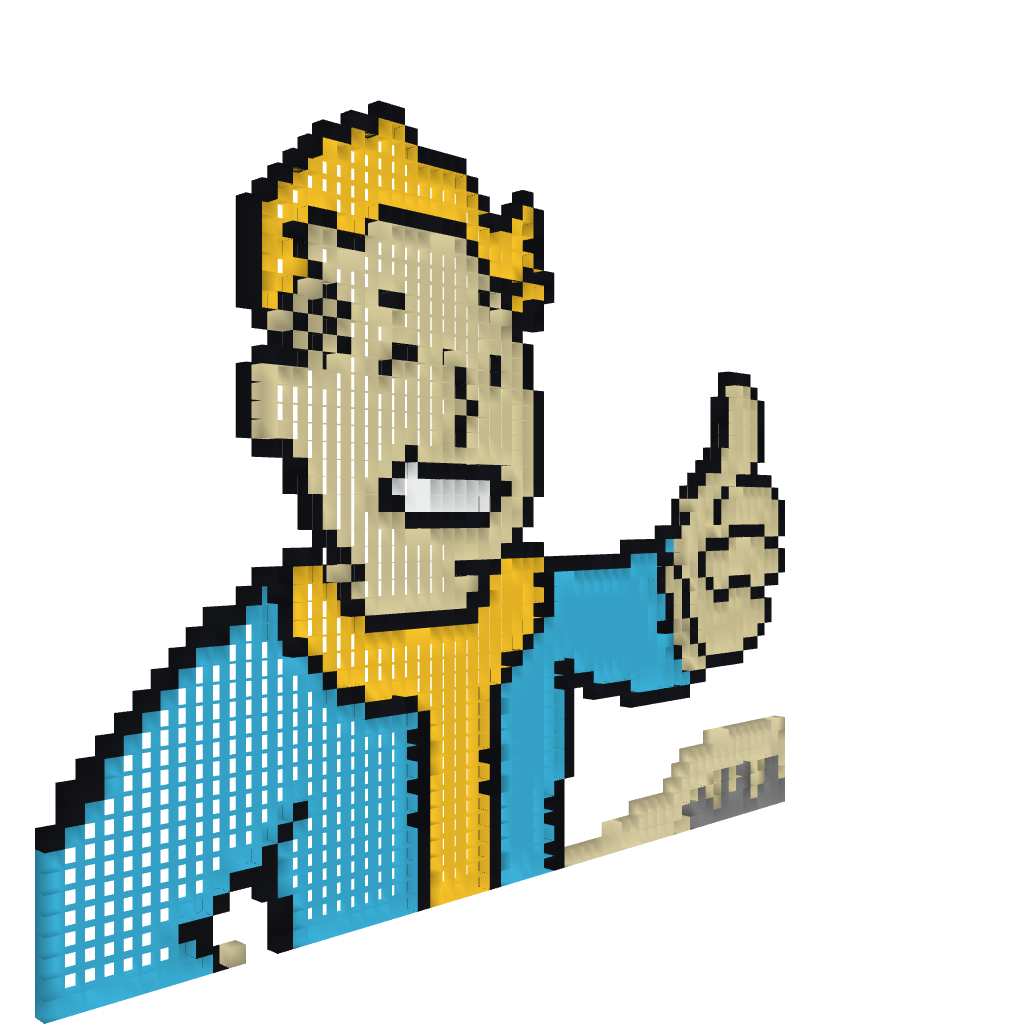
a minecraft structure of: Vault boy